Question: I'm trying to make a custom window that look like that (for map objects).

But instead of the project following and follower I wanna place an image, but I can't figure out how to make one, any refferes?
thanks in advance.
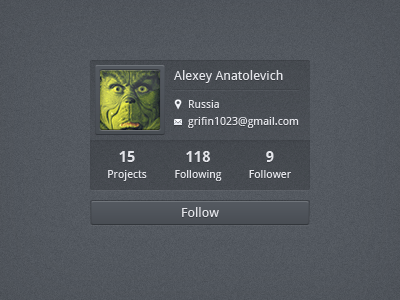
Answer: its just an xml layout like other layouts would be. check <URL> for a small tutorial.
Just remember that buttons in the layout will not work